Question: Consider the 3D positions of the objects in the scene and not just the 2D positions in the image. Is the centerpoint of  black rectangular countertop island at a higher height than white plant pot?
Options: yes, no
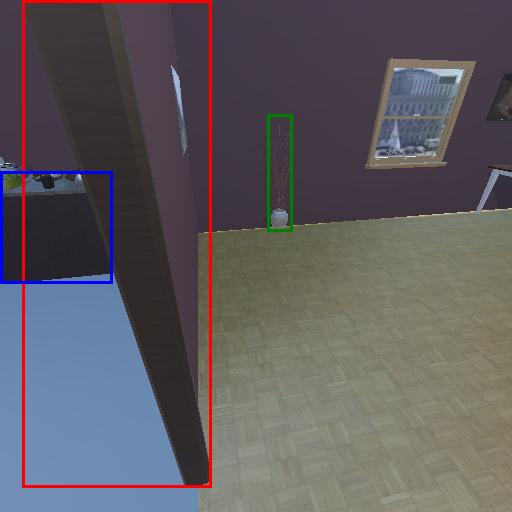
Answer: yes